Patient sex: M
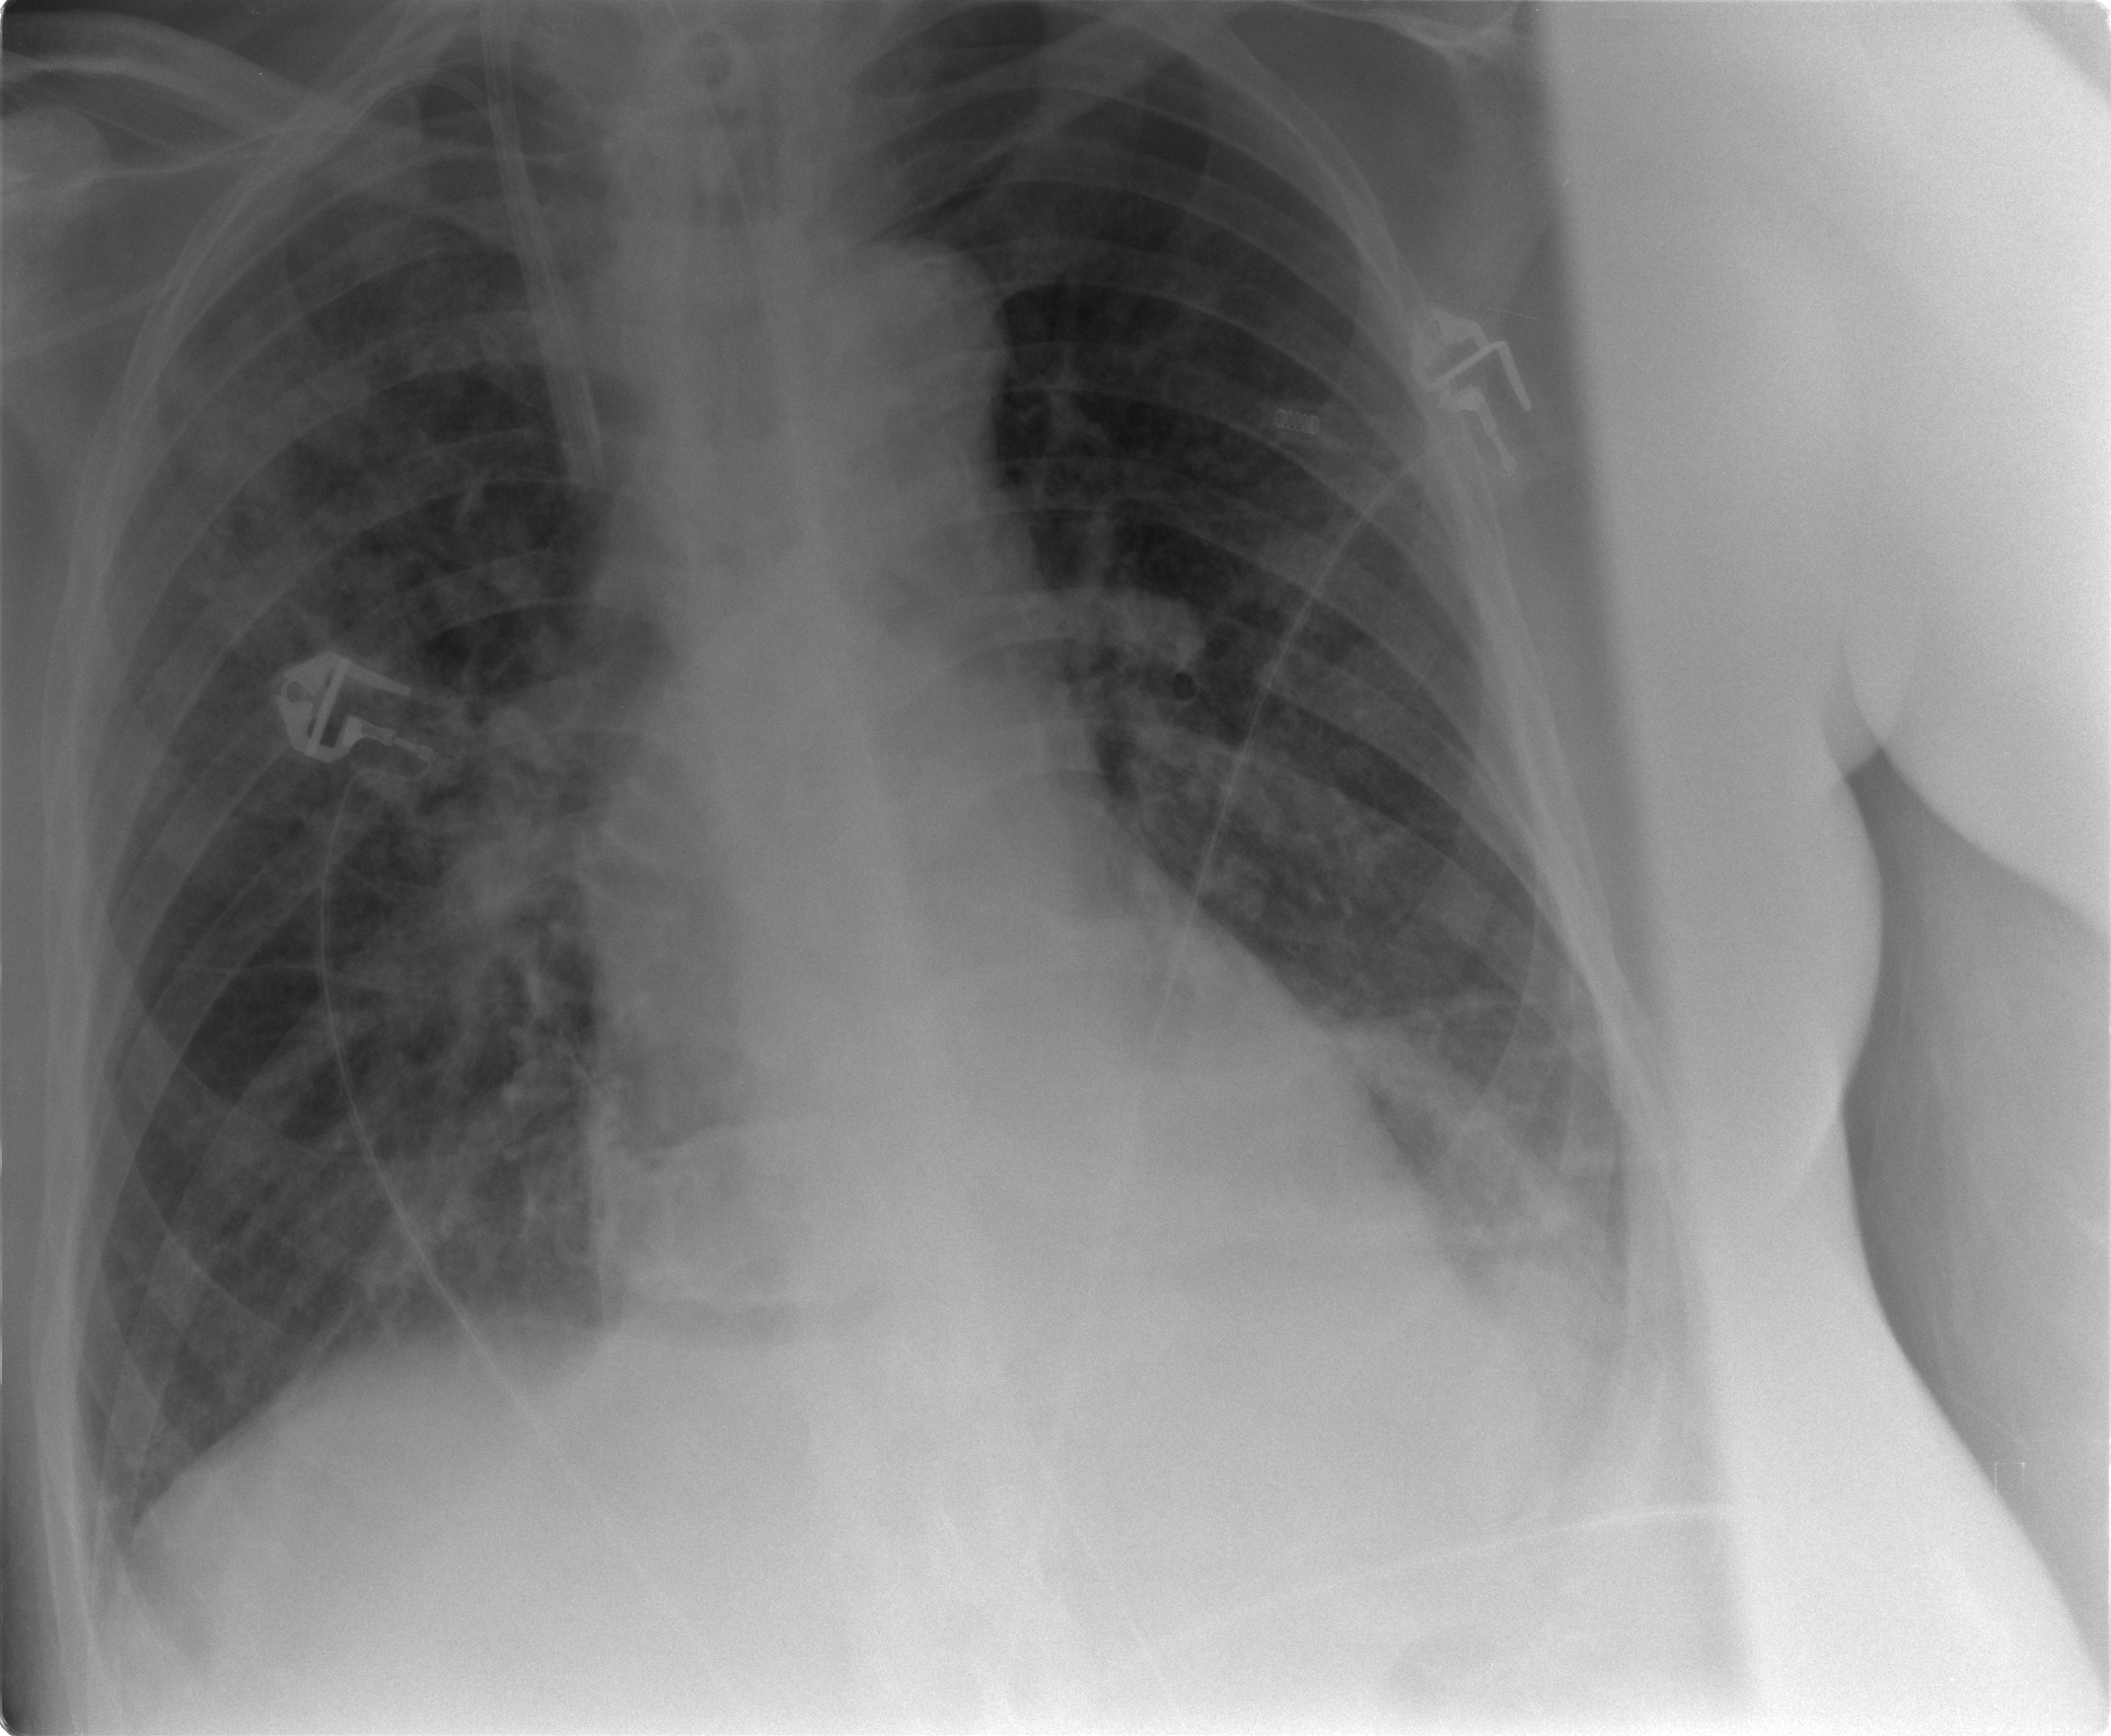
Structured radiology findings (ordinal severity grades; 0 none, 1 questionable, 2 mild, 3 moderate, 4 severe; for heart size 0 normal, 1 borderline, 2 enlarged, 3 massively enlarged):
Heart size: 0
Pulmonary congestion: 3
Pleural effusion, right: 0
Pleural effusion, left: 2
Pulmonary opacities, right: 3
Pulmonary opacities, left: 2
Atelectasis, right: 0
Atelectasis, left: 0